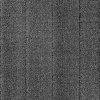
Atmospheric dust classification: dusty